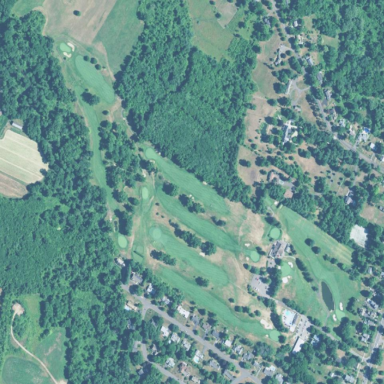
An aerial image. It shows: Golf course surrounded by greenery.